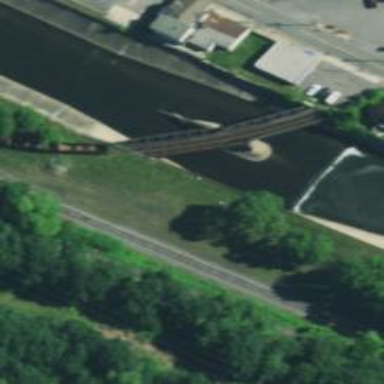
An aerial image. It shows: Disused railway spur bridge.